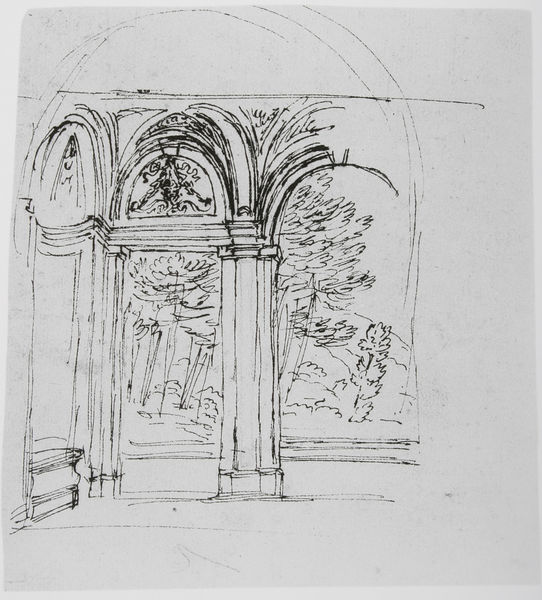
Titel: Entwurf für die Loggia des Nymphaeums der Villa del Pigneto, Rom
Künstler: Pietro da Cortona
Standort: Rom
Institution: Istituto Nazionale per la Grafica
Schlagwörter: baum, blätter, feder, gemälde, laub, weiß, baumstämme, bäume, landschaft, ausschnitt, fenster, grau, hintergrund, licht, pfeiler, raum, schmuck, schwarz, skizze, säule, säulen, tür, zeichnung, zimmer, ausblick, blick, park, schloss, wiese, ornament, wand, architektur, barock, sockel, stein, innenraum, feld, hügel, natur, stamm, strauch, busch, büsche, gebüsch, kirche, sträucher, boden, interieur, decke, innen, blatt, pflanze, pflanzen, wald, rund, garten, skulptur, aussicht, relief, terrasse, papier, ecke, umrisse, bogen, studie, hang, grafik, graphik, hecke, linien, hof, bank, pilaster, saal, rundbogen, kuppel, luft, stämme, treppe, draussen, dekor, floral, verzierung, stuck, durchgang, stufe, striche, tor, bögen, nische, tusche, arkade, gewölbe, offen, durchblick, palast, torbogen, balustrade, links, wälder, lichtung, blanc, gross, noir, bleistift, entwurf, tinte, architrav, arkaden, kapitell, verziert, portal, tore, sims, öffnung, gesims, bündelpfeiler, rundbögen, fensterbank, ausgang, planzen, konche, locker, basis, drinnen, fenetre, schief, nature, details, hasu, kapitel, sitzplatz, gebälk, colonne, tympanon, zeichung, narthex, arcade, blendbogen, vierung, vorgelagert, durchgänge, halbsäulen, architecture, druchgang, colonnes, dessin, halbsäule, durchsicht, absis, eglise, pfanze, kanelliert, crayon, feuilles, durchlässig, ruam, blick hinaus, gesums, abre, chalotte, dehors, wcke, abres, vin innen nach außen fenster, sehors